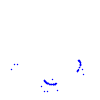
Particle: proton